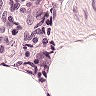
Metastatic tissue present: no